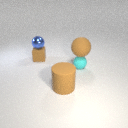
large brown rubber sphere in front of small blue metal sphere